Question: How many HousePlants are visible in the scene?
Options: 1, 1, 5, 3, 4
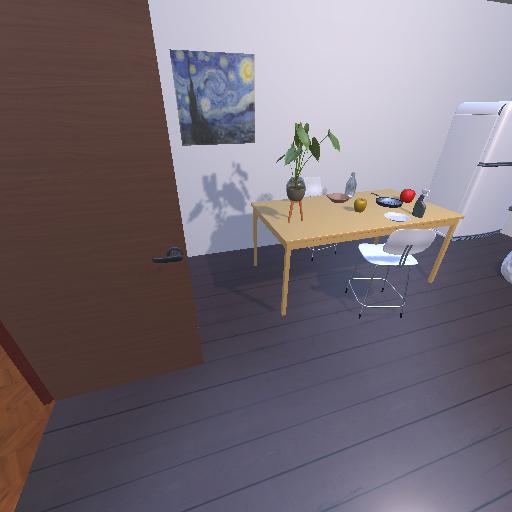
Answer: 1